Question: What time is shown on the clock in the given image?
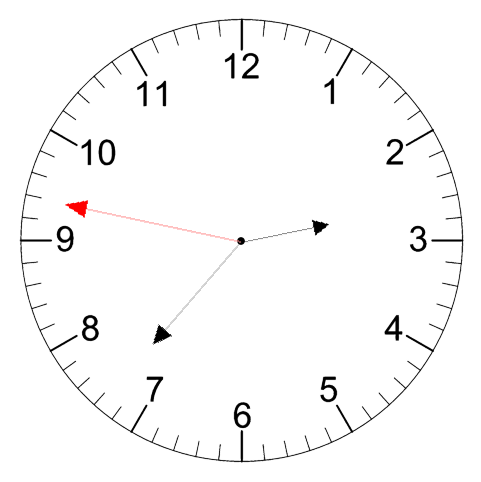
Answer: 02:36:47